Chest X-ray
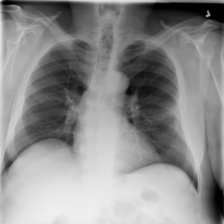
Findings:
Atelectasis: negative
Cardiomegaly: negative
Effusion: negative
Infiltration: negative
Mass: positive
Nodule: negative
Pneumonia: negative
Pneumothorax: negative
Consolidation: negative
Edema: negative
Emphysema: negative
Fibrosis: negative
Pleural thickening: negative
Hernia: negative